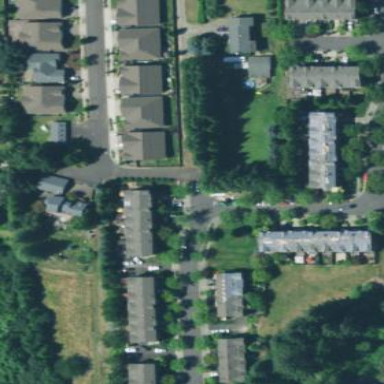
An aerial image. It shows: Rural residential area.